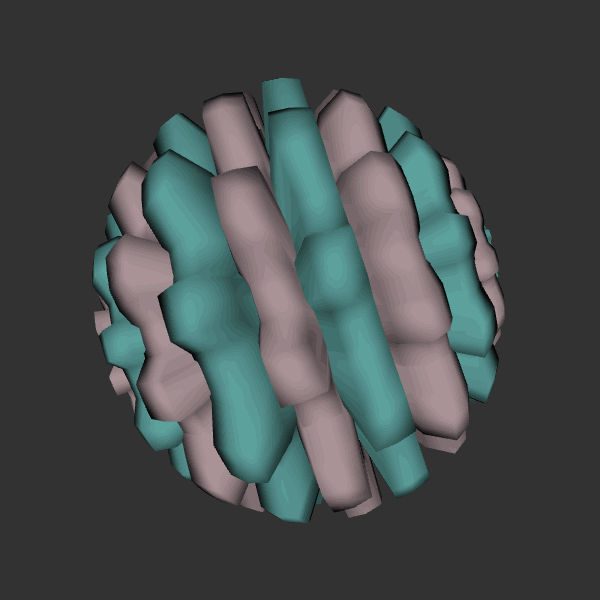
Background: dark